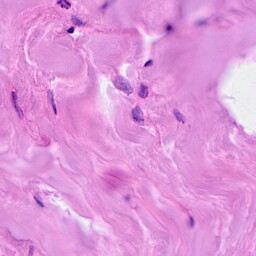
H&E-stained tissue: Breast